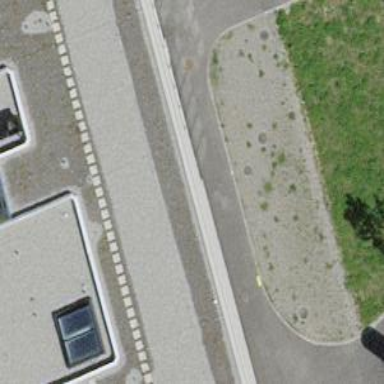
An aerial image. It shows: Bicycle parking area.